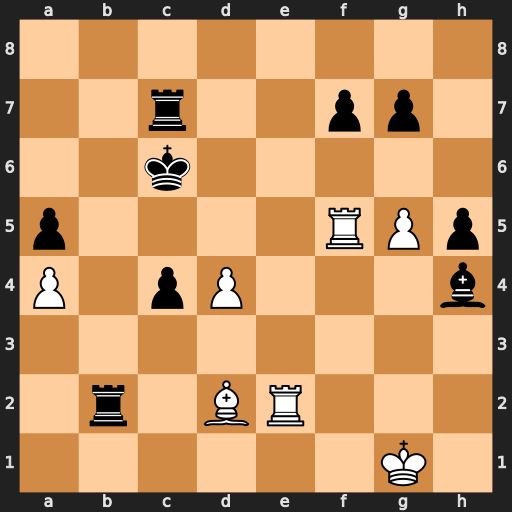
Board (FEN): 8/2r2pp1/2k5/p4RPp/P1pP3b/8/1r1BR3/6K1
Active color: w
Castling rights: -
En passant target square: -
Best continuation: Rc5+ Kd7 Rxc7+